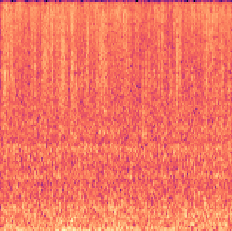
Sound class: Rain